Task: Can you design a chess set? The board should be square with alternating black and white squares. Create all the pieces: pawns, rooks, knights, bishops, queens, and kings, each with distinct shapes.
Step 4512:
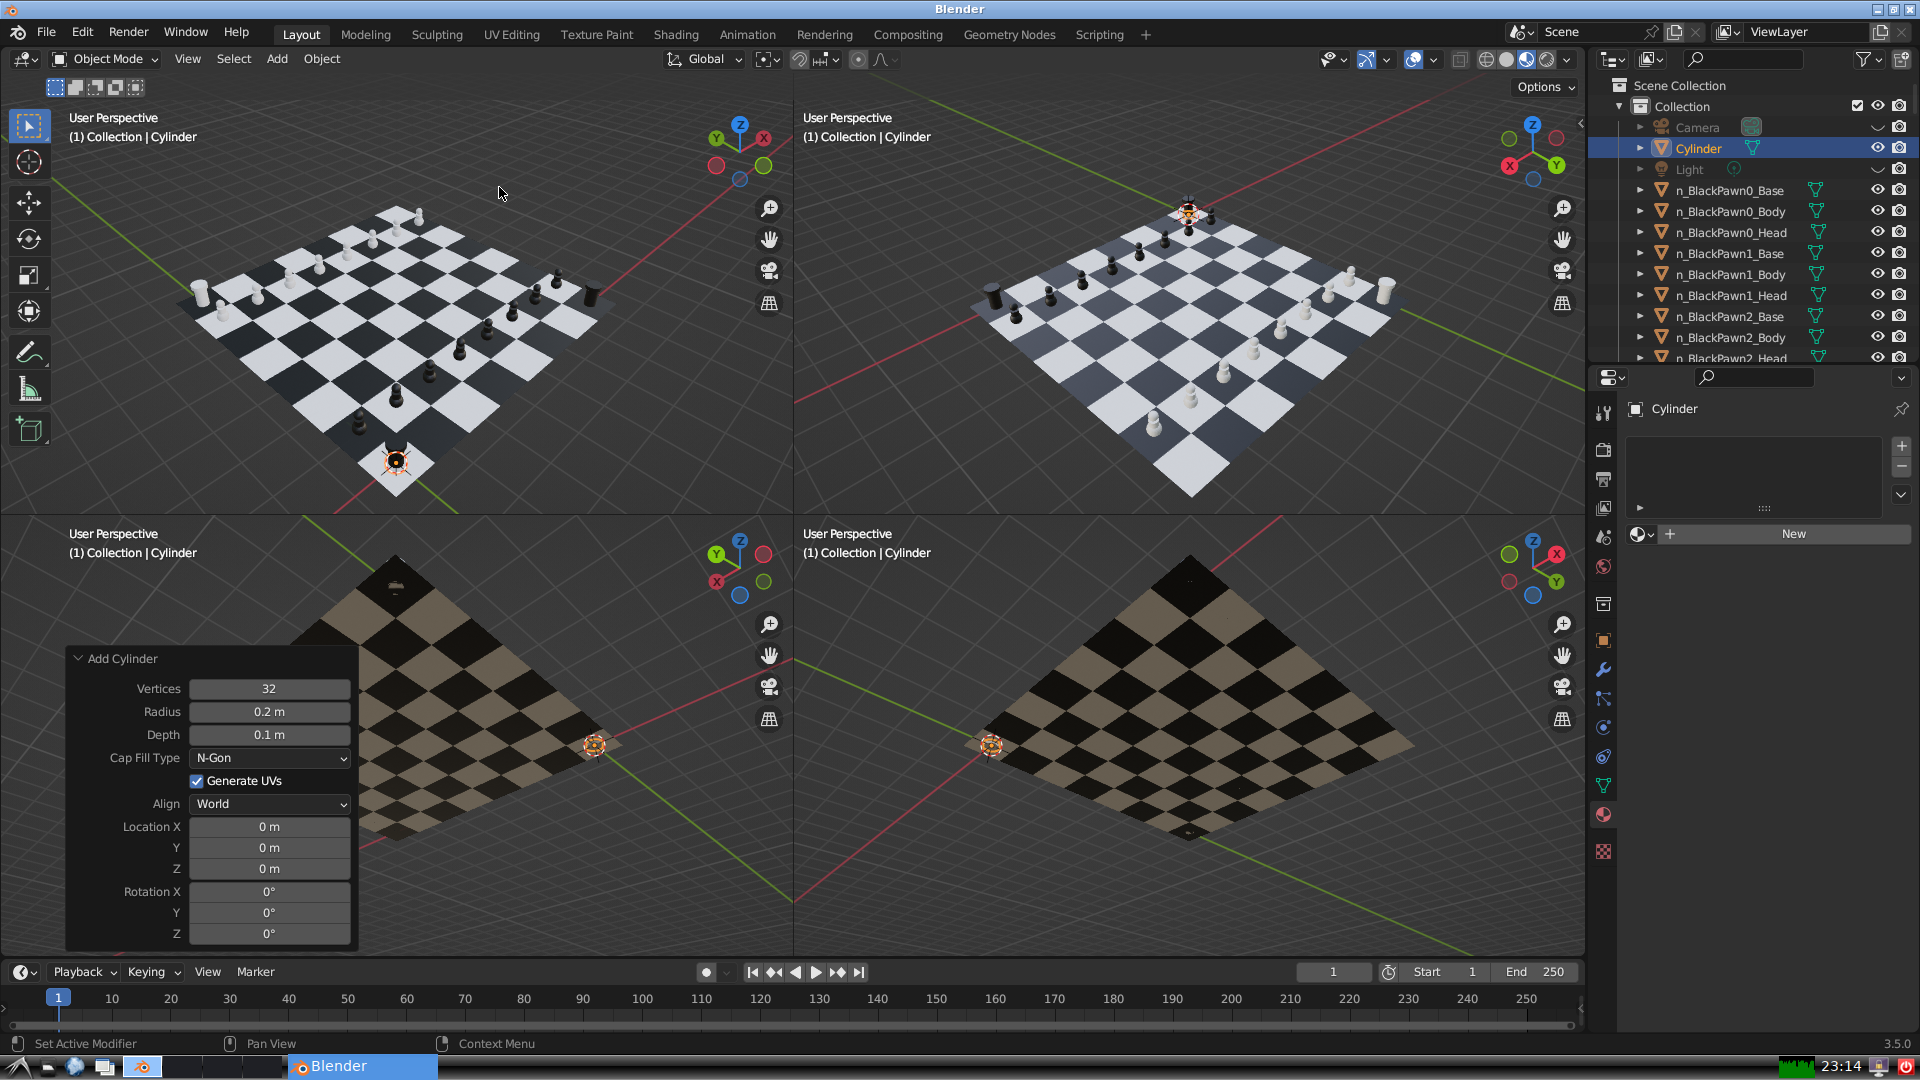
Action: {"mouse_move": [270, 708]}